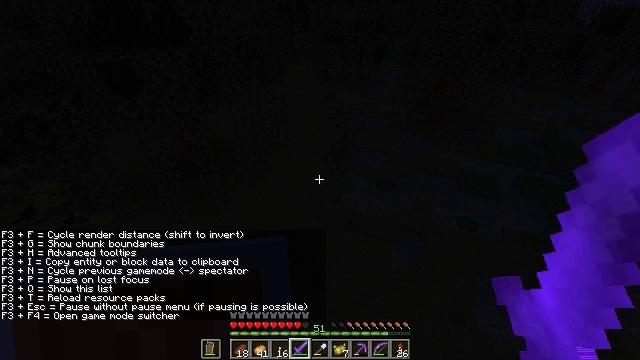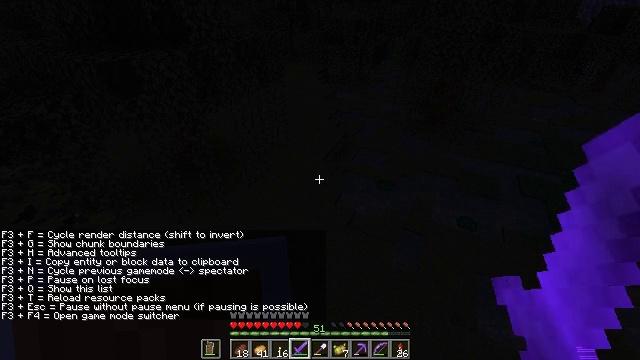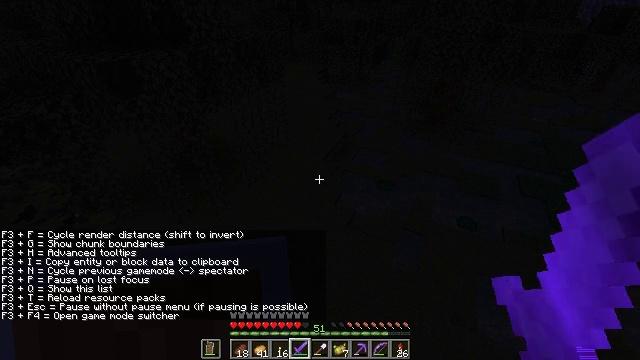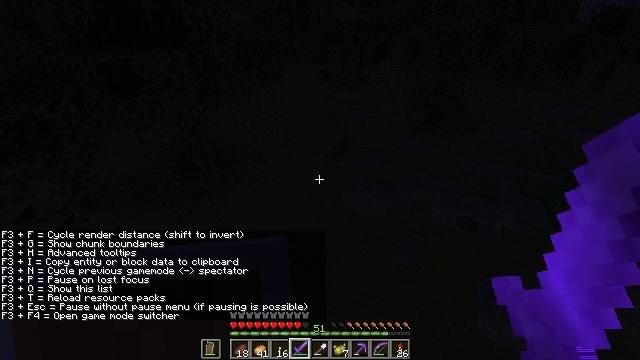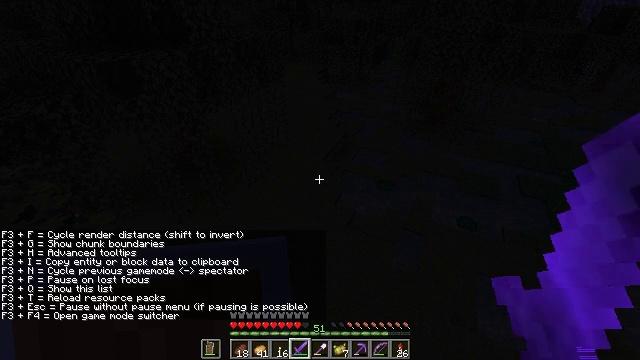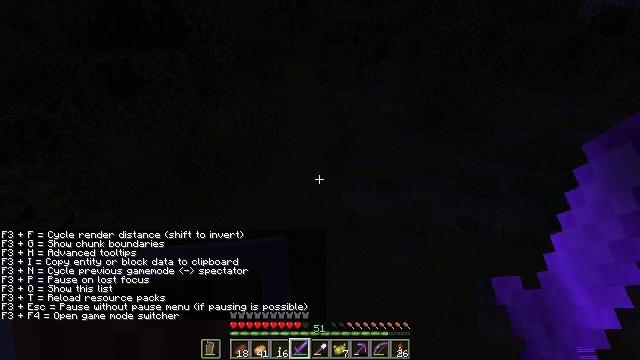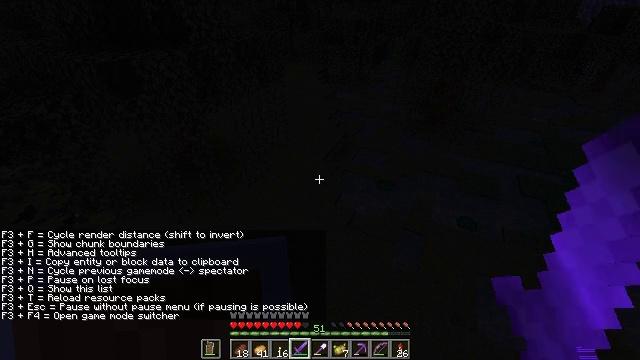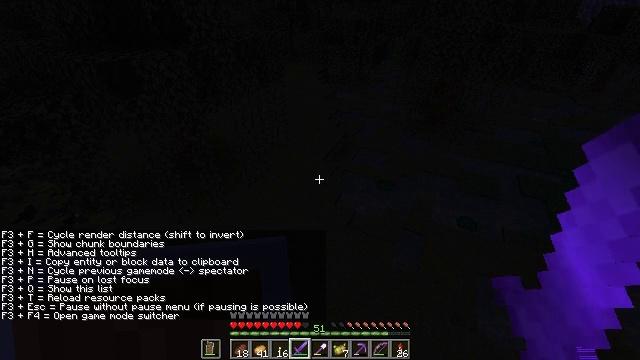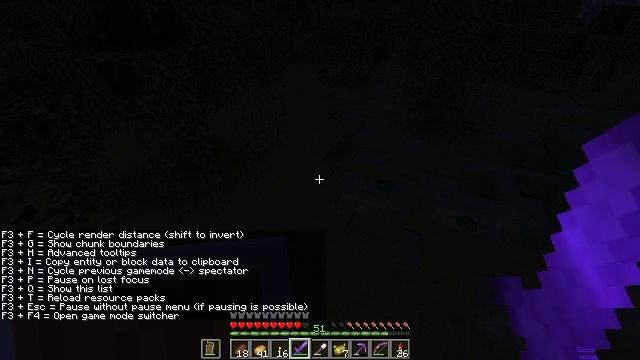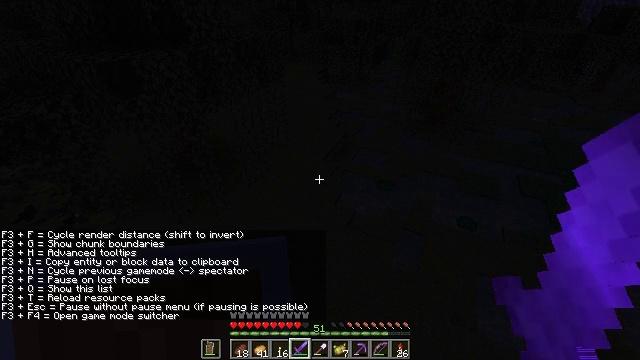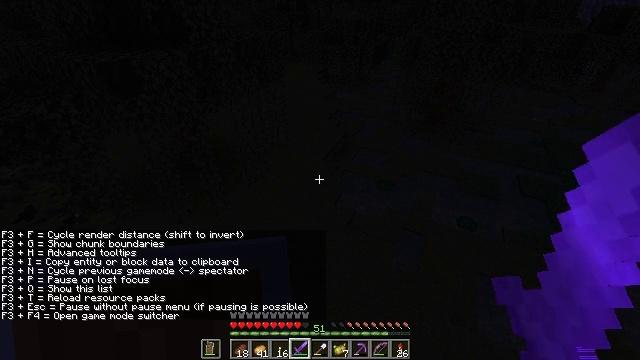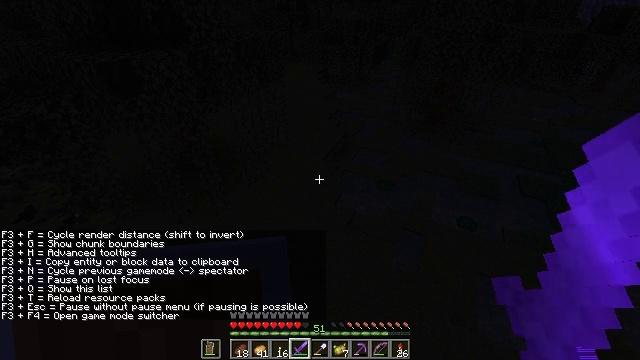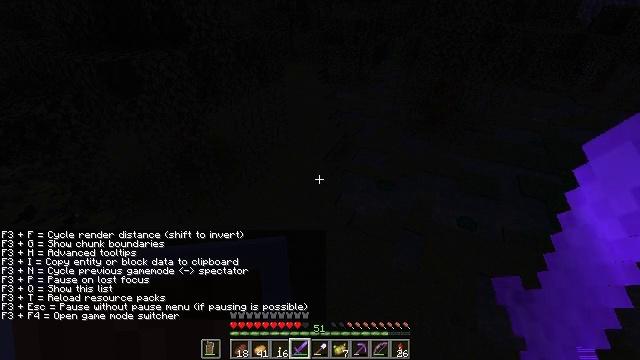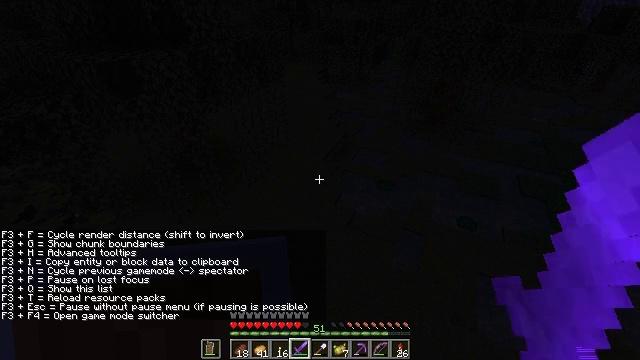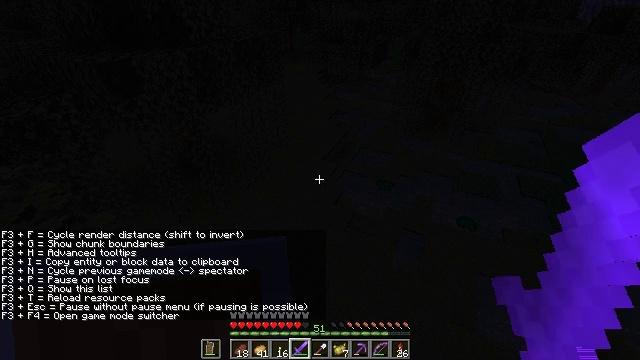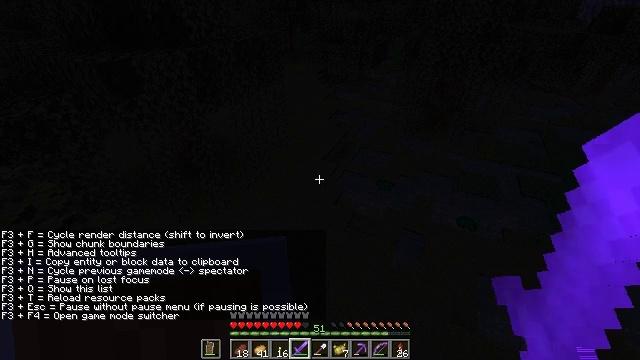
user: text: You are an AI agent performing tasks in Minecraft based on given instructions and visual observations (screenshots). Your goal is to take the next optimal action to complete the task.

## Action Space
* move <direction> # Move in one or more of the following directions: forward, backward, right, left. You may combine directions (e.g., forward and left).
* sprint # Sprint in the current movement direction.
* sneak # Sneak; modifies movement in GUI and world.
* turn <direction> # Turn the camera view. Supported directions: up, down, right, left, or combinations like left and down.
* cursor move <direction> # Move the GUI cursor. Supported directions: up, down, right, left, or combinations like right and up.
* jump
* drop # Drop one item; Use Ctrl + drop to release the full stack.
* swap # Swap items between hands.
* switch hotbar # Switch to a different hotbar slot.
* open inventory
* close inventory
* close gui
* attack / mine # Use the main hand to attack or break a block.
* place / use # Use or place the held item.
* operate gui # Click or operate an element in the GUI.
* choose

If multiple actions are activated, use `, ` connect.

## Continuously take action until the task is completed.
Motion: motion action
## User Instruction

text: Kill enemies.
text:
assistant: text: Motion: no_op
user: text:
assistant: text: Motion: no_op
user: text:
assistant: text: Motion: no_op
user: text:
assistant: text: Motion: no_op
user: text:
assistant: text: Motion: no_op
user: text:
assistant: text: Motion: no_op
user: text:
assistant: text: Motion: no_op
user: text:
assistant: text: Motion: no_op
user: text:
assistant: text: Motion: no_op
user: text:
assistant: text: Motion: no_op
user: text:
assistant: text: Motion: no_op
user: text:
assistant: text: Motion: no_op
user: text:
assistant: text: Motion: no_op
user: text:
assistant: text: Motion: no_op
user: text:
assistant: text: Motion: no_op
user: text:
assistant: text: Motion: no_op
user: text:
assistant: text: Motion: no_op
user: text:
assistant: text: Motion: no_op
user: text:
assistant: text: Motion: no_op
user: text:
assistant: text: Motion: no_op
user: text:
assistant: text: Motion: no_op
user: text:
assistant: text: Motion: no_op
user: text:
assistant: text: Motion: no_op
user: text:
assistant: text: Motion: no_op
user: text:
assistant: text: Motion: no_op
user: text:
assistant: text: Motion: no_op
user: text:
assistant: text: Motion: no_op
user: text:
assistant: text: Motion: no_op
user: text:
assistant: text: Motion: no_op
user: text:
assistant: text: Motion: no_op